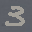
Label: 3